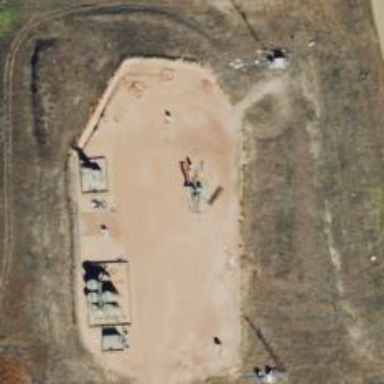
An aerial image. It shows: Petroleum well that is man-made.